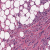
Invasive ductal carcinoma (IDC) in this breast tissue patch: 0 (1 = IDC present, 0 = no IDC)